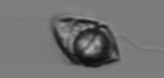
Label: Gyrodinium